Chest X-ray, PA view. Patient: 28 years old, sex M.
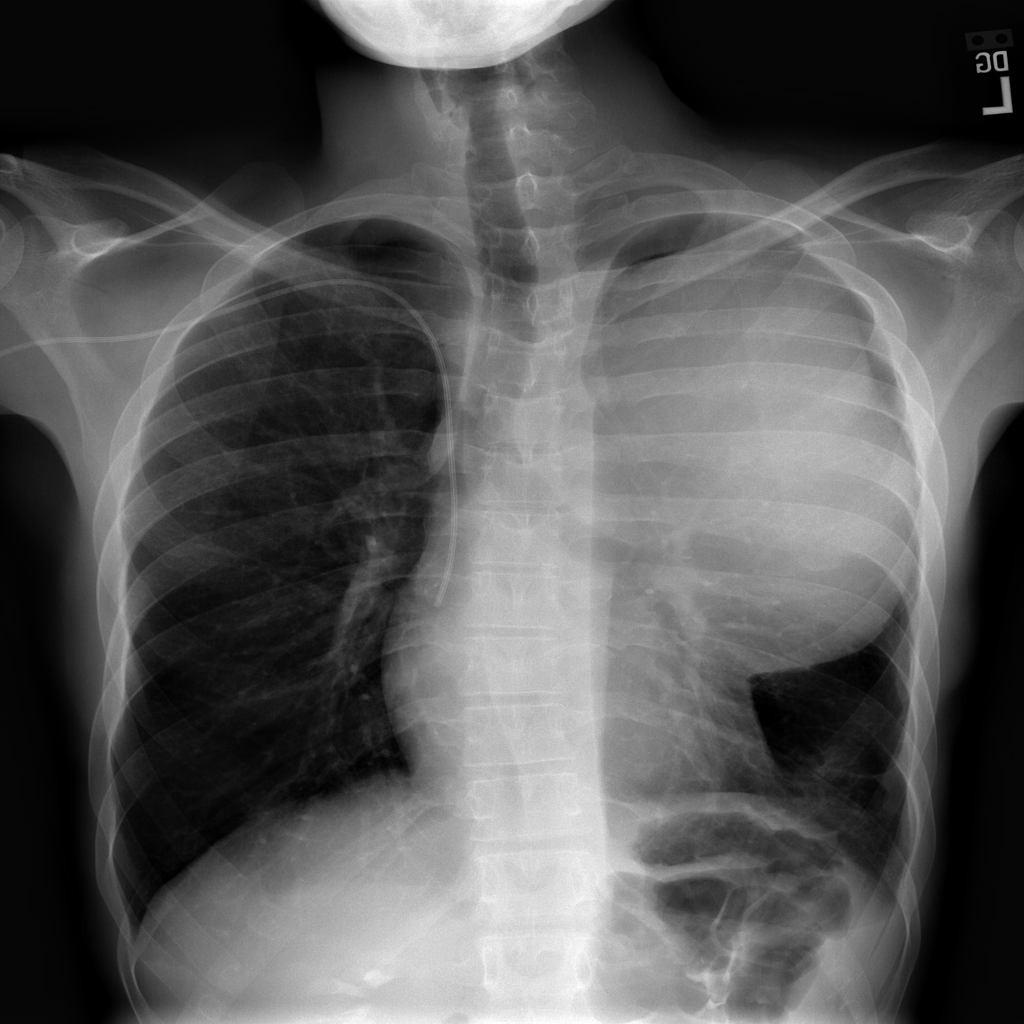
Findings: No Finding